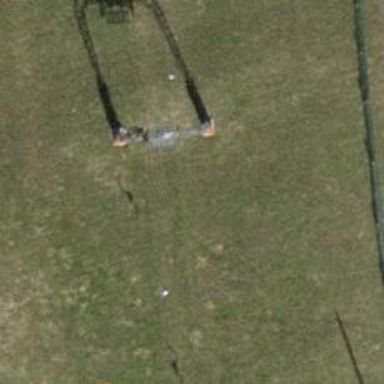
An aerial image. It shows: Pylon used for aerialway.